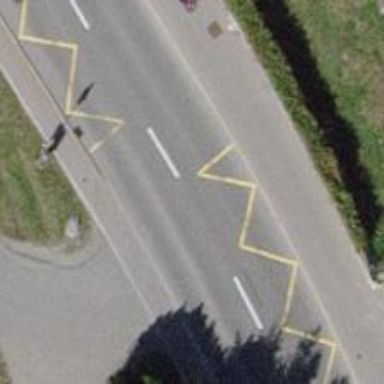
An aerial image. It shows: Bus stop with stop position for public transport.